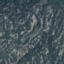
Land use / land cover class: HerbaceousVegetation